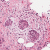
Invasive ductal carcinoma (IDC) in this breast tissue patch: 1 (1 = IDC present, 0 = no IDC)